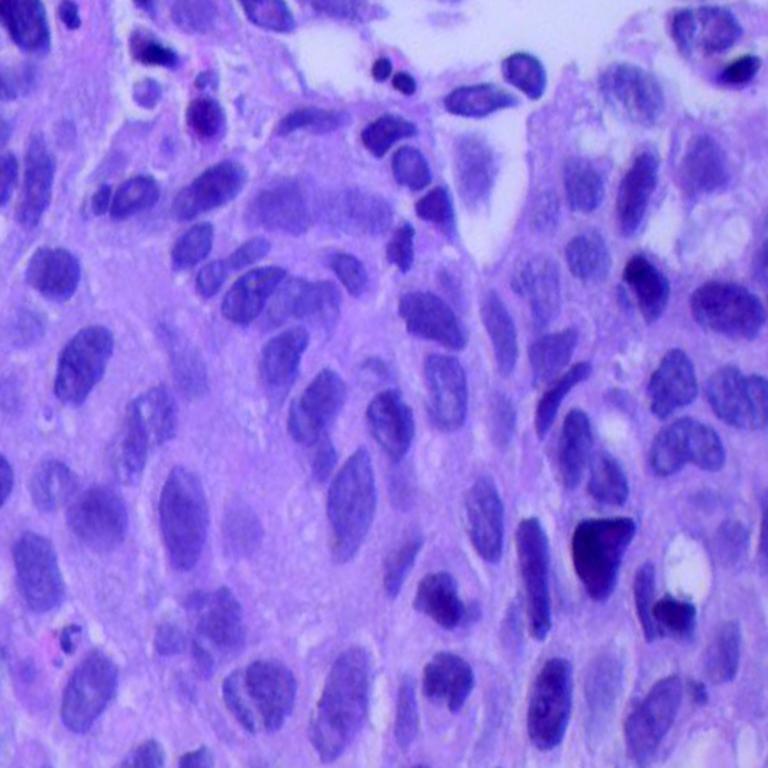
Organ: lung
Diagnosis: squamous carcinomas